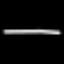
Label: line